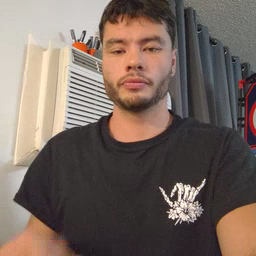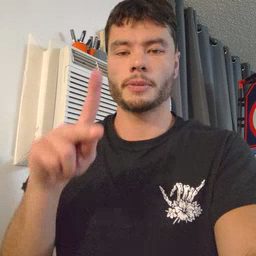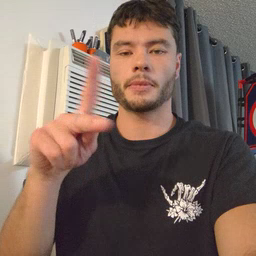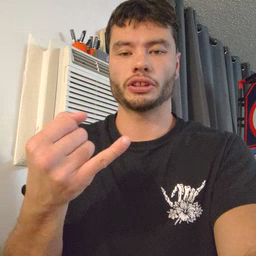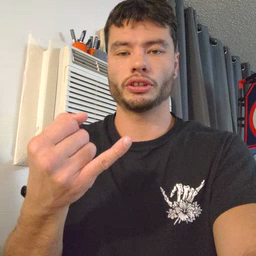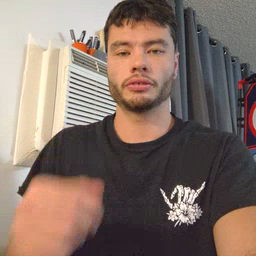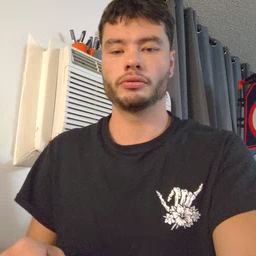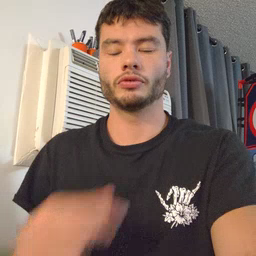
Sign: pajamas